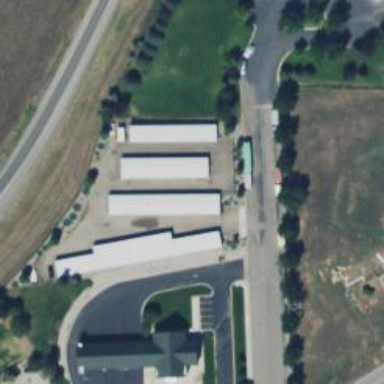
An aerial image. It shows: Storage rental shop.